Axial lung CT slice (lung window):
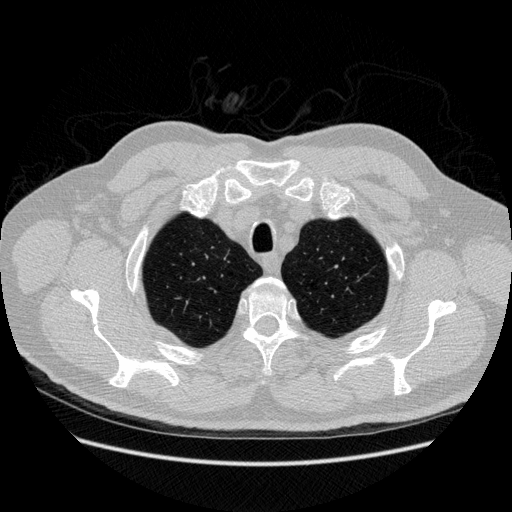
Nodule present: no